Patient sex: M
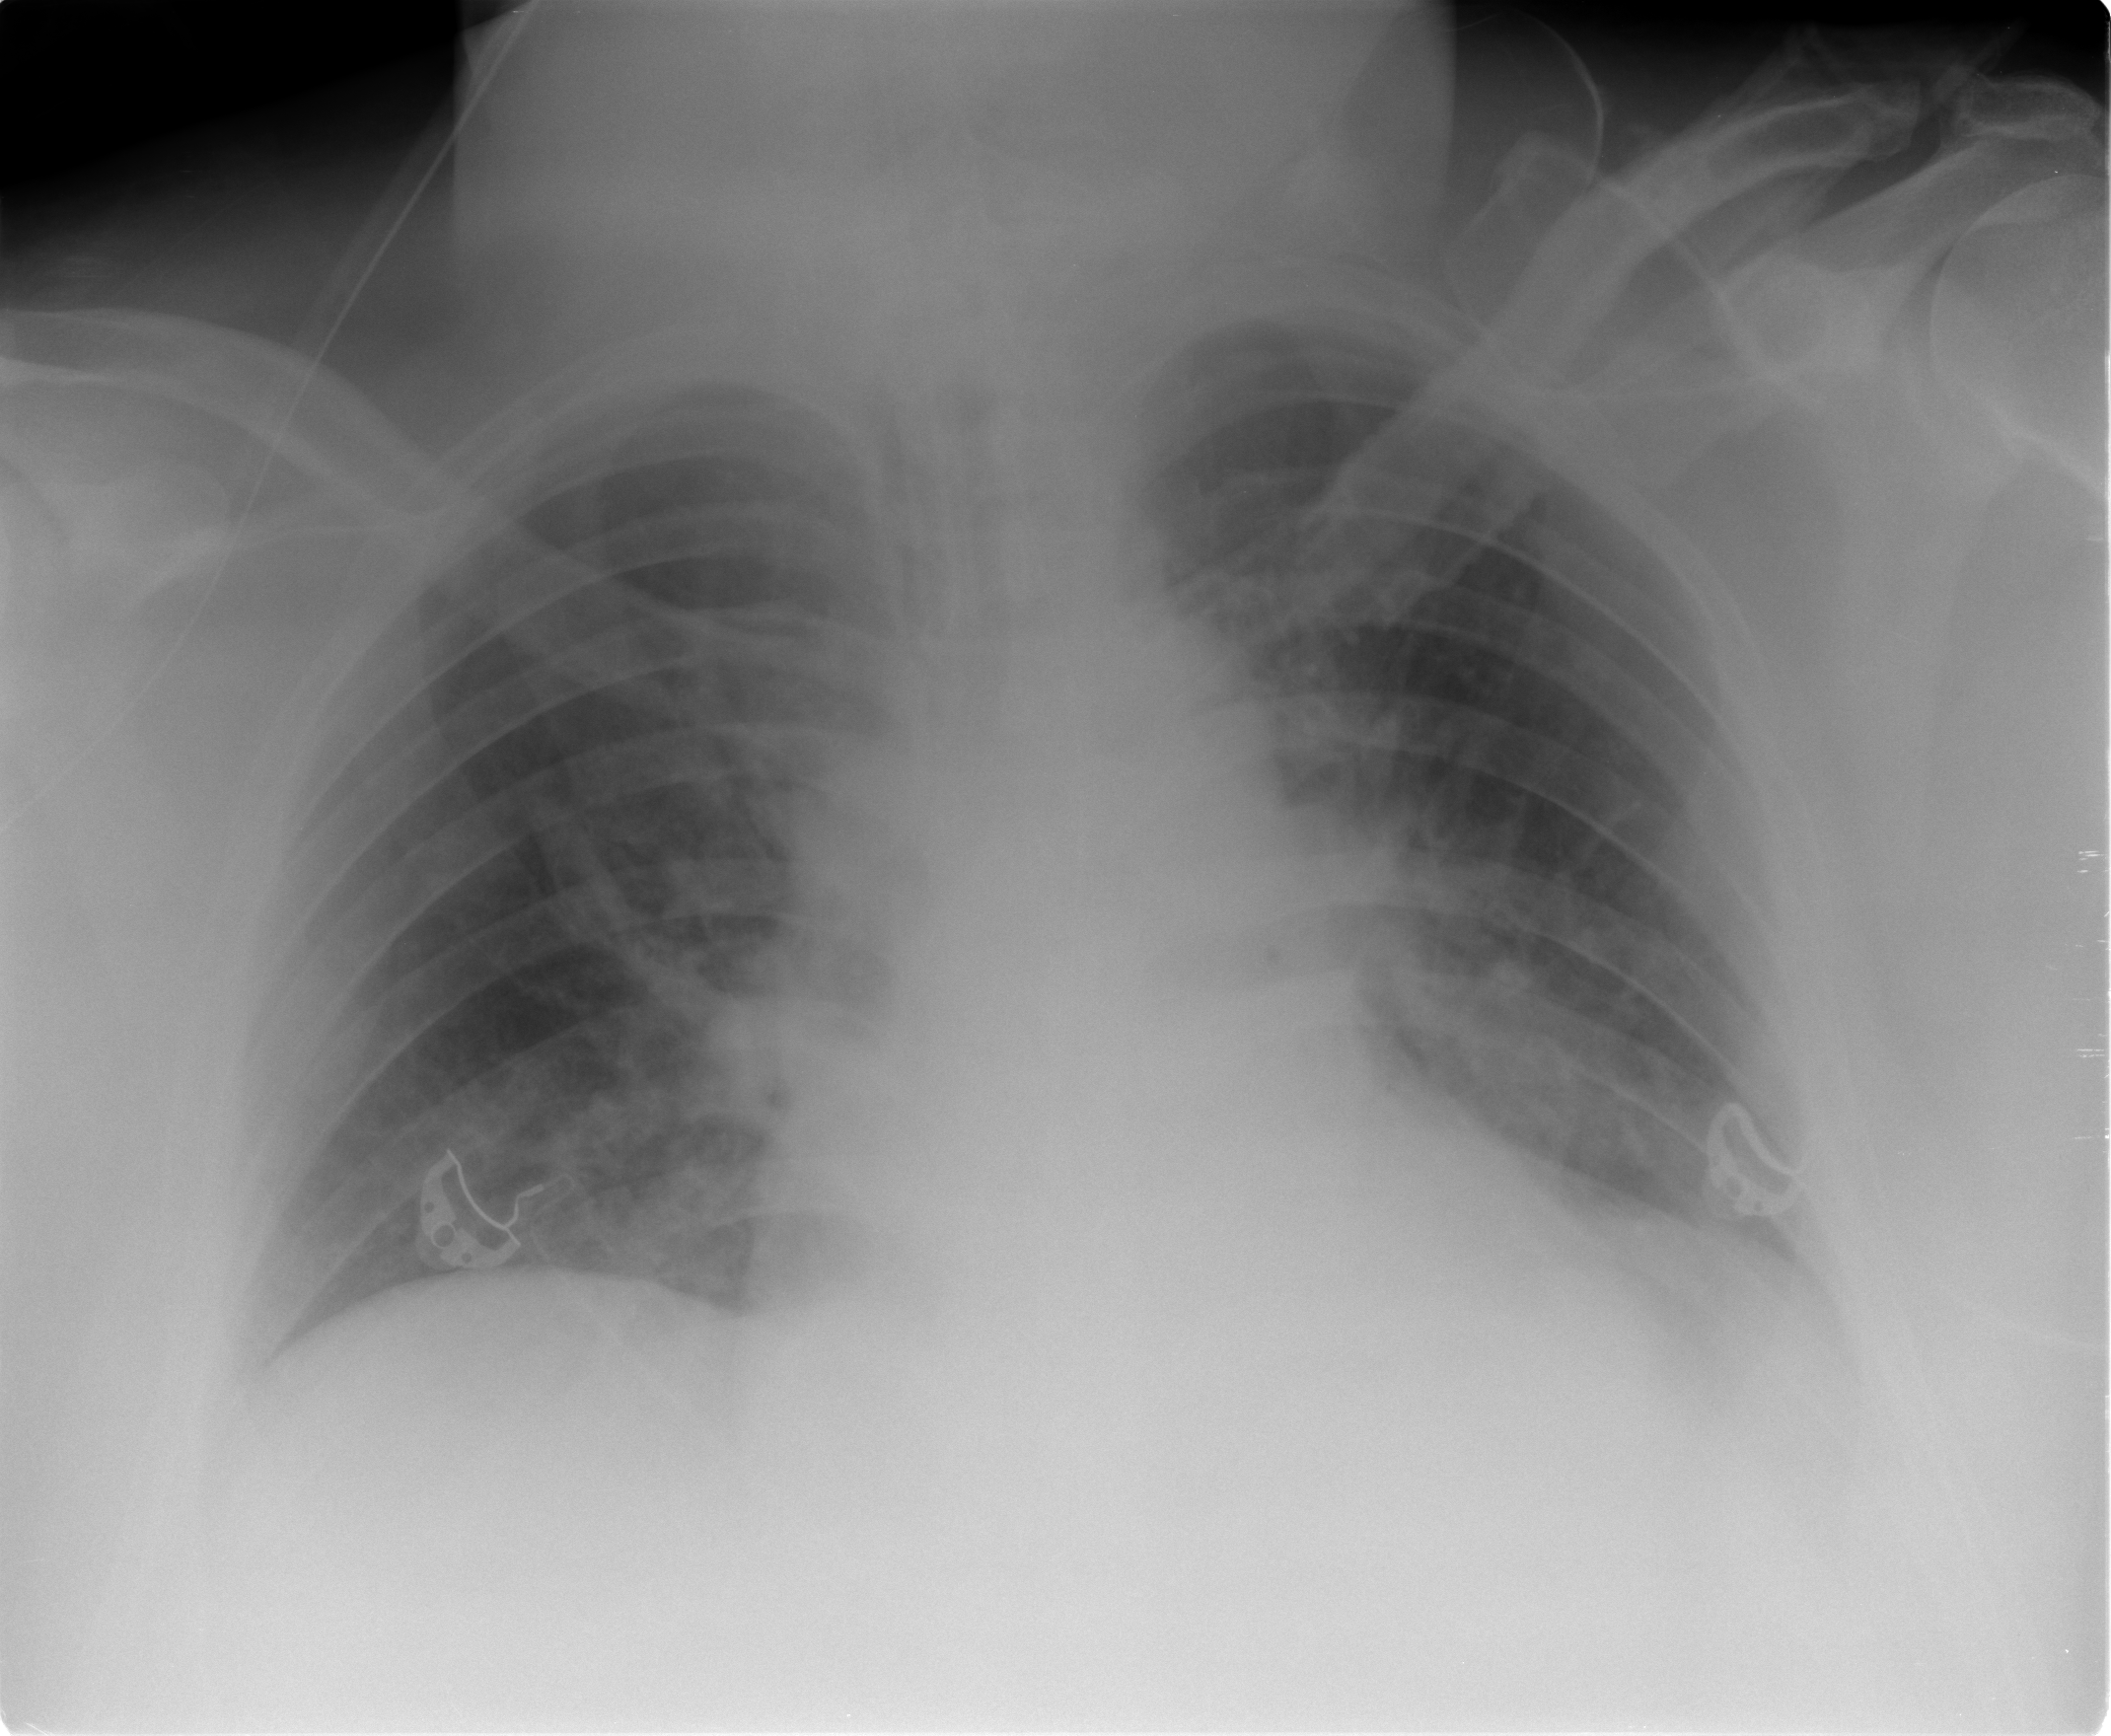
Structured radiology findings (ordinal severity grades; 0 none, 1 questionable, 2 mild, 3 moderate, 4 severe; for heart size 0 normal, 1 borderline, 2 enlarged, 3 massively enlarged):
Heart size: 0
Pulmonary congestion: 2
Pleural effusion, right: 1
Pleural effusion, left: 1
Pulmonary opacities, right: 2
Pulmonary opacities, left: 2
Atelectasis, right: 2
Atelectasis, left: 2